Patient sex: M
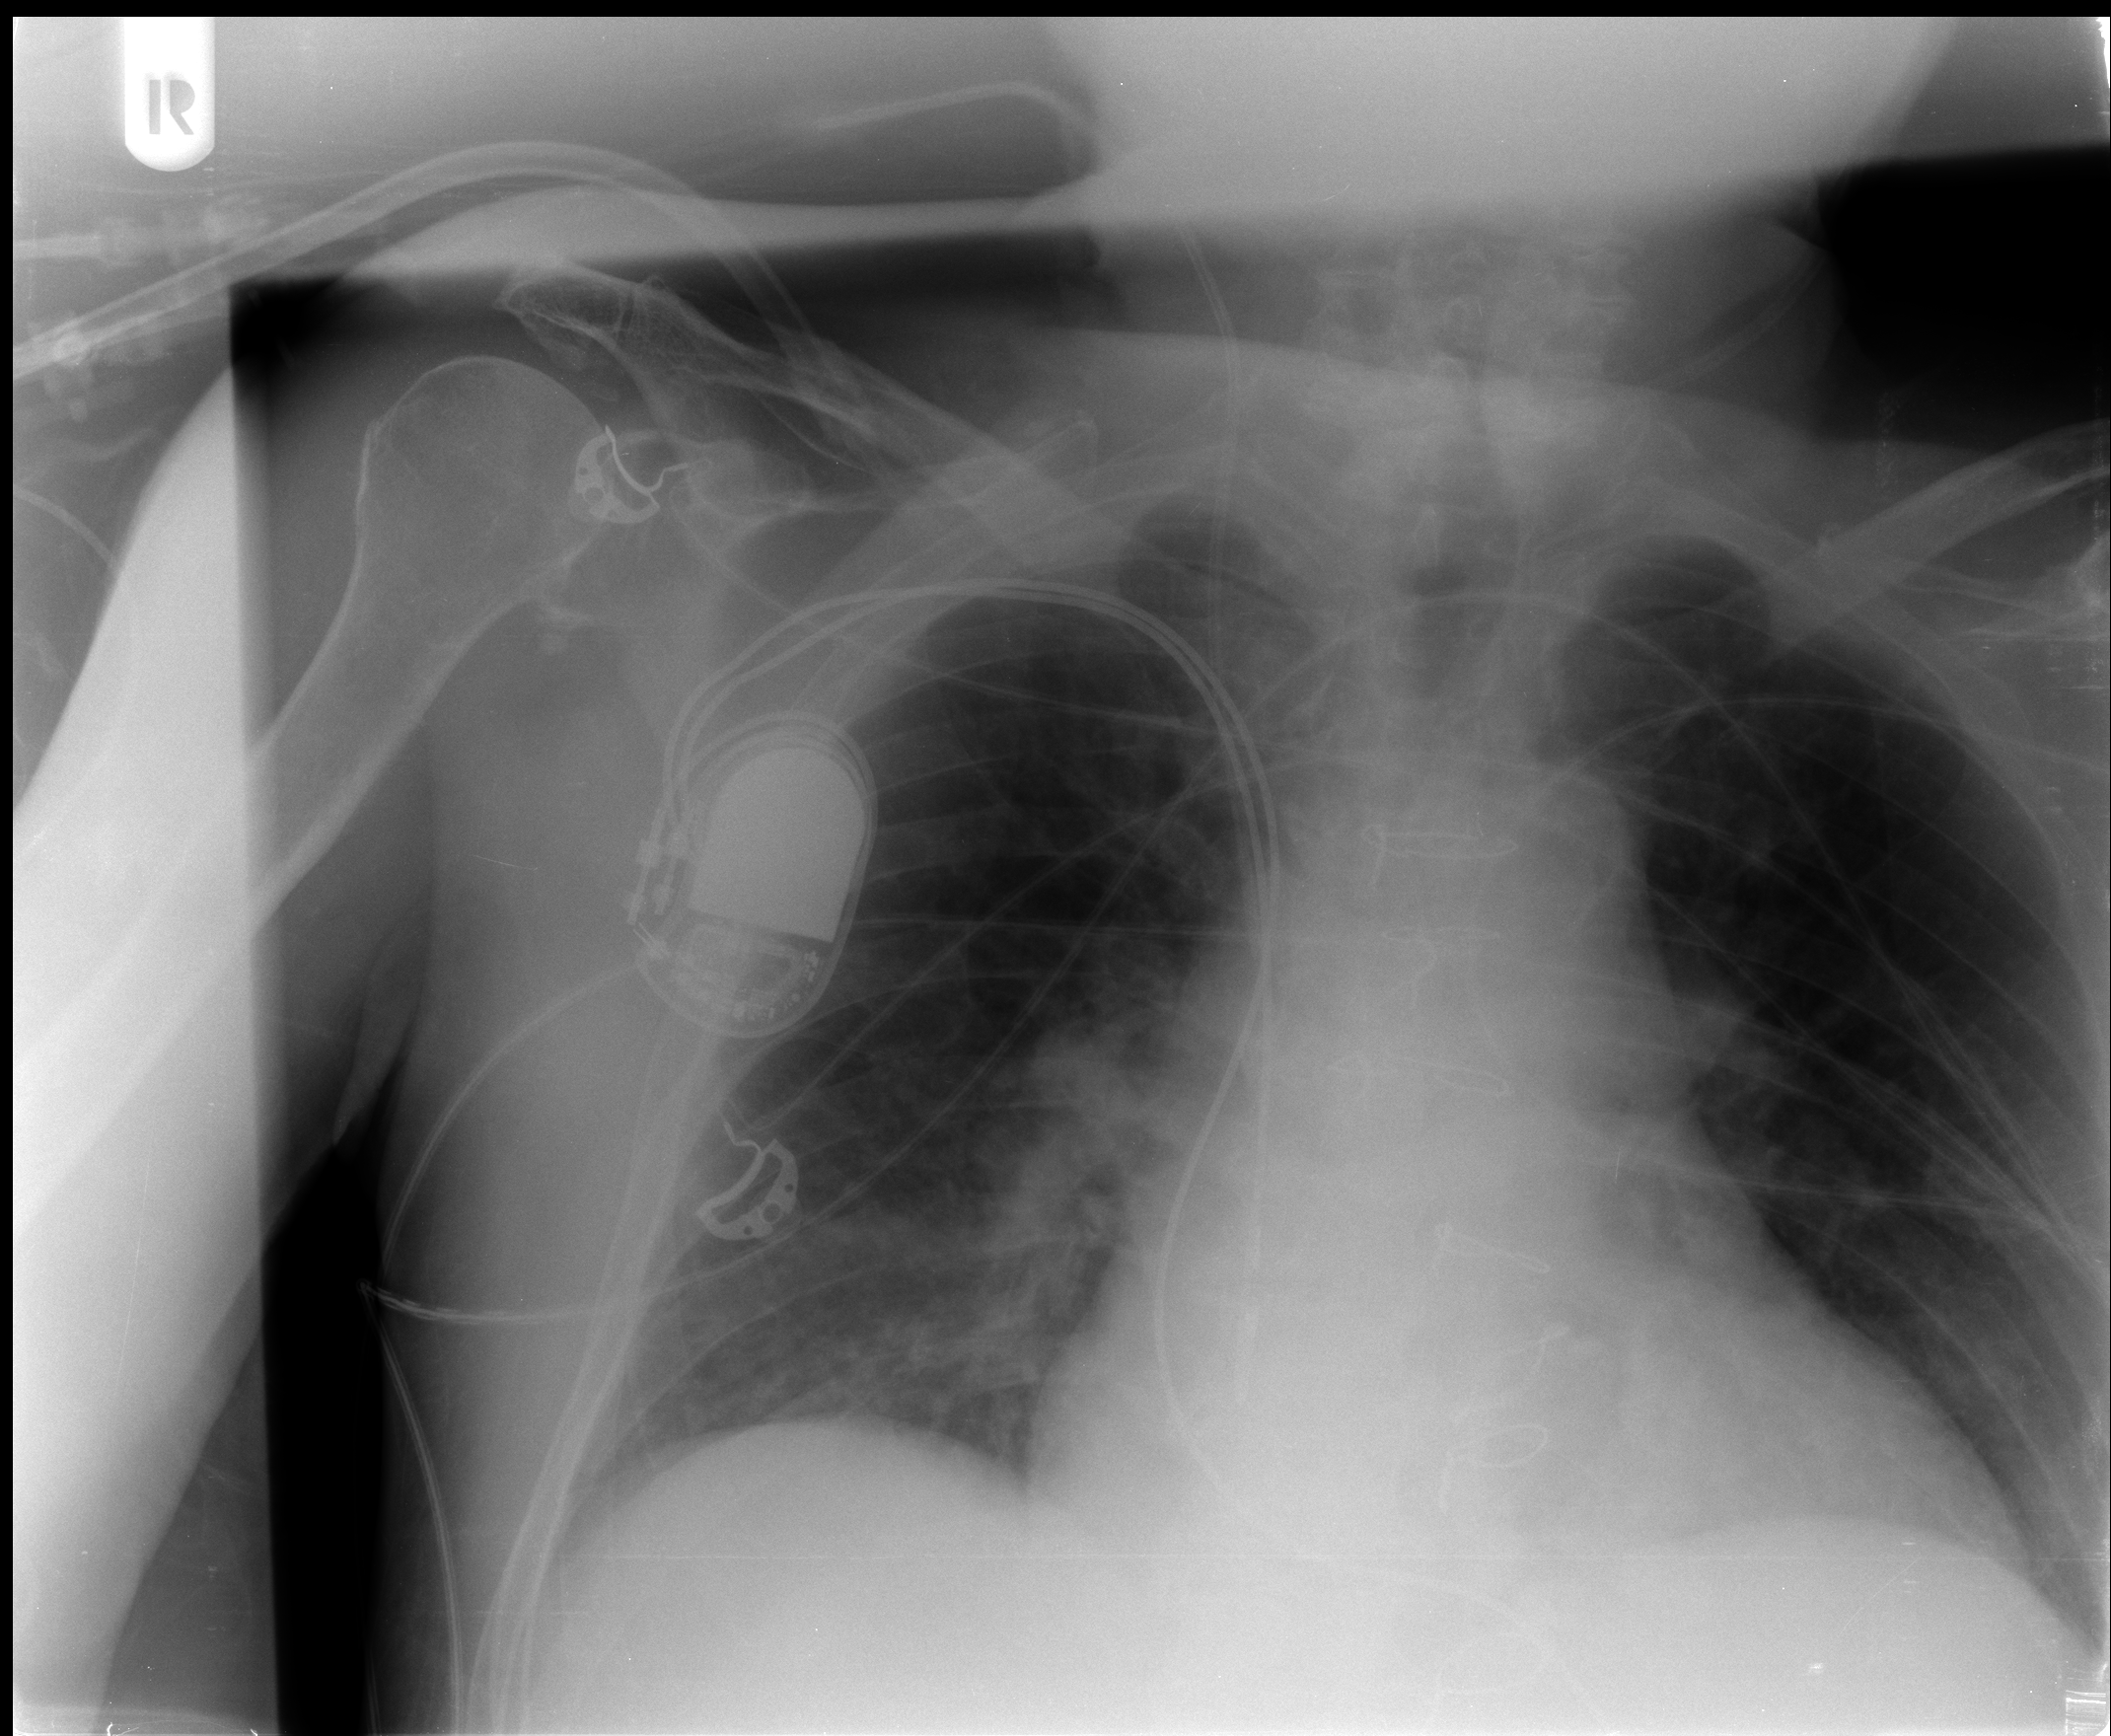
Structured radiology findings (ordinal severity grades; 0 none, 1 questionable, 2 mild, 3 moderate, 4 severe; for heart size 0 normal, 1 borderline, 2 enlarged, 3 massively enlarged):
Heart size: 2
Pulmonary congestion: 0
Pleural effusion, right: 0
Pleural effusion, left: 0
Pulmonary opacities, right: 1
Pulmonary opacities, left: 1
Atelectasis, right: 0
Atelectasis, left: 0